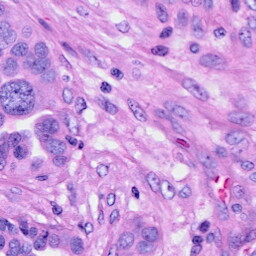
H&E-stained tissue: Ovarian